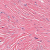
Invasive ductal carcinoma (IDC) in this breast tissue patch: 0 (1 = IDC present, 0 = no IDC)